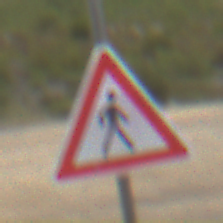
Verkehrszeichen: FussgaengerLinks
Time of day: Midday
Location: Outdoor (Nature)
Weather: Overcast
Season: NotSpecified
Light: Natural